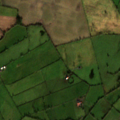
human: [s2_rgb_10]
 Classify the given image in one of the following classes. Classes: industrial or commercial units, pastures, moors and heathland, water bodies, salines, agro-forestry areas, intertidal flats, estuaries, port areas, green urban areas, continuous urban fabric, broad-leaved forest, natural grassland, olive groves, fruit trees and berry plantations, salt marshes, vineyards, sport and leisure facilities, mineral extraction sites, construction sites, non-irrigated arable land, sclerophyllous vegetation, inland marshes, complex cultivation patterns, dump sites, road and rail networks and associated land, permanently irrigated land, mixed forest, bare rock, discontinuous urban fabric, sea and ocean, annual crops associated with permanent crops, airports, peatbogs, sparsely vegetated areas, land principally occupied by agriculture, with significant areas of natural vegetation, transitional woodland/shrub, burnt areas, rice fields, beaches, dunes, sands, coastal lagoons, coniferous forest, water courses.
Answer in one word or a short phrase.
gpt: non-irrigated arable land, pastures